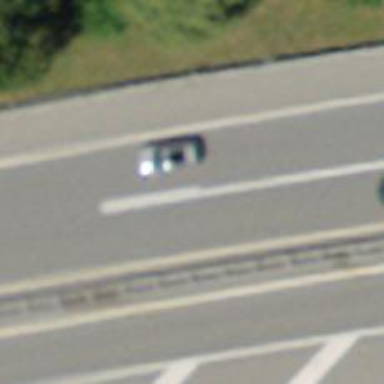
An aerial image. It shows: Asphalt motorway.